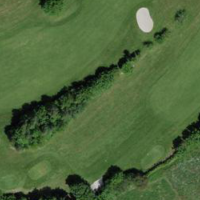
EUNIS habitat code: 53
Species observed at this site:
Euonymus europaeus